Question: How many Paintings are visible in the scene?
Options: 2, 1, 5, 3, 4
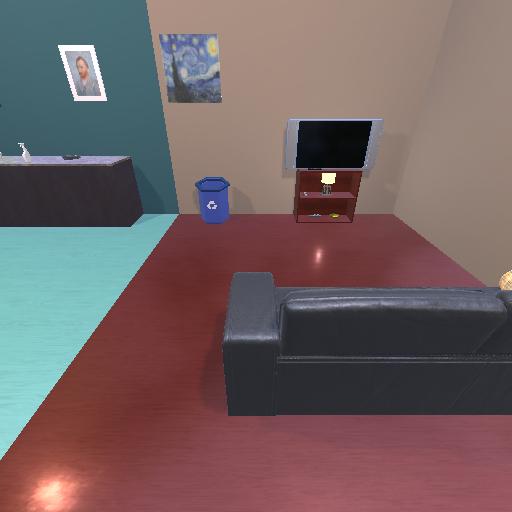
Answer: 2